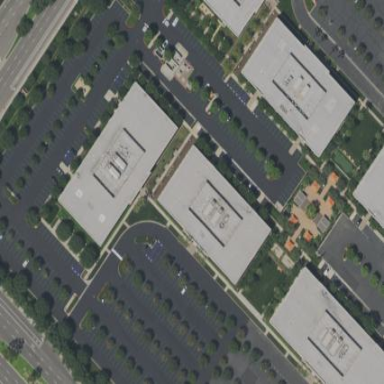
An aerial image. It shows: Office building.